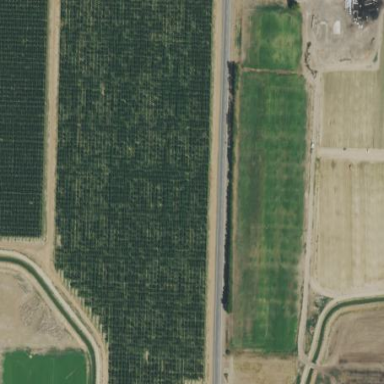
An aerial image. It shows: Orchard.